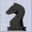
Piece: bN